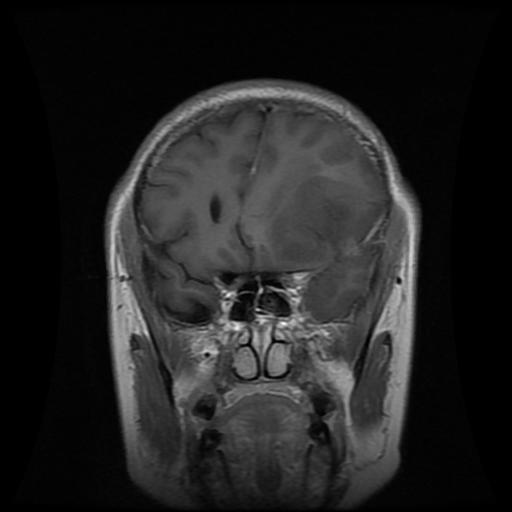
Label: glioma